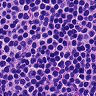
Metastatic tissue present: no